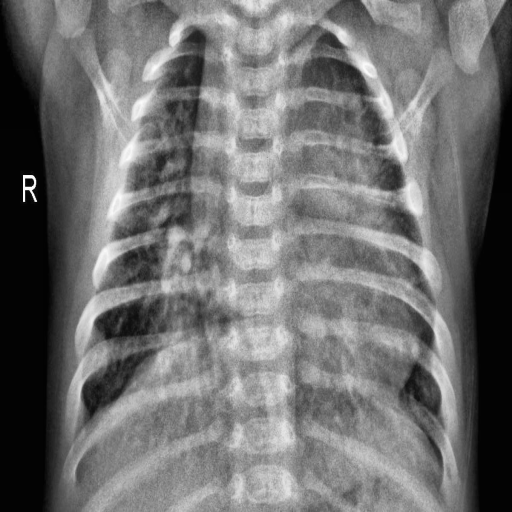
Finding: PNEUMONIA